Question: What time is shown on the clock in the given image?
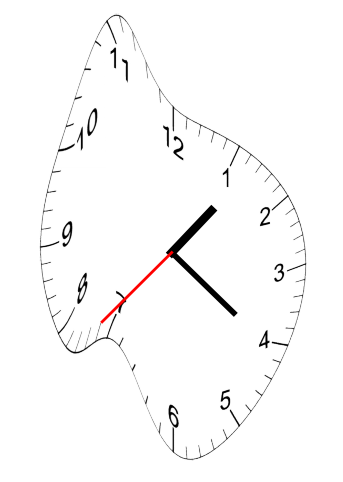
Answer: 01:20:37